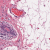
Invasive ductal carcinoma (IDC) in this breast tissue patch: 0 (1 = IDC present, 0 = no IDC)